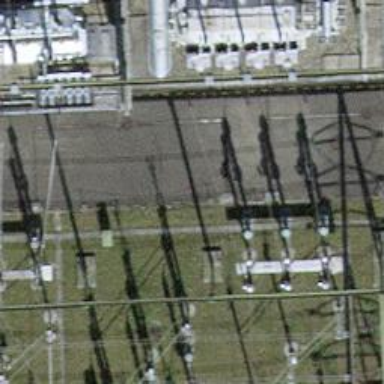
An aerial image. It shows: Insulator used in power equipment.